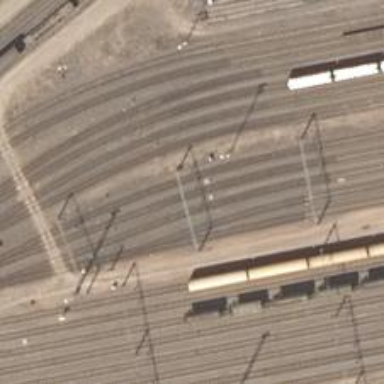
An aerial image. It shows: Rail yard with electrified contact lines for railway operations.